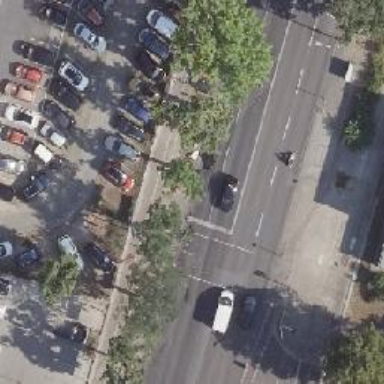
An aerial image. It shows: Road with traffic signals controlling the flow of traffic.